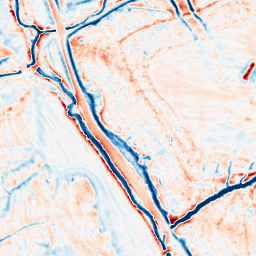
Category: edge_preserving
Decomposition family: guided
Decomposition parameters: radius: 4
eps: 0.001
Upsampling method: linear_exact
Upsampling parameters: scale: 4
Upsampling scale: 4